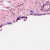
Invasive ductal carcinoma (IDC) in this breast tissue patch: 0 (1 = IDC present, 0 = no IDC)